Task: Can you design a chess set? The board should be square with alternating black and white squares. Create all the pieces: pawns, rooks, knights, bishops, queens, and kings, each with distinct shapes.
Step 3414:
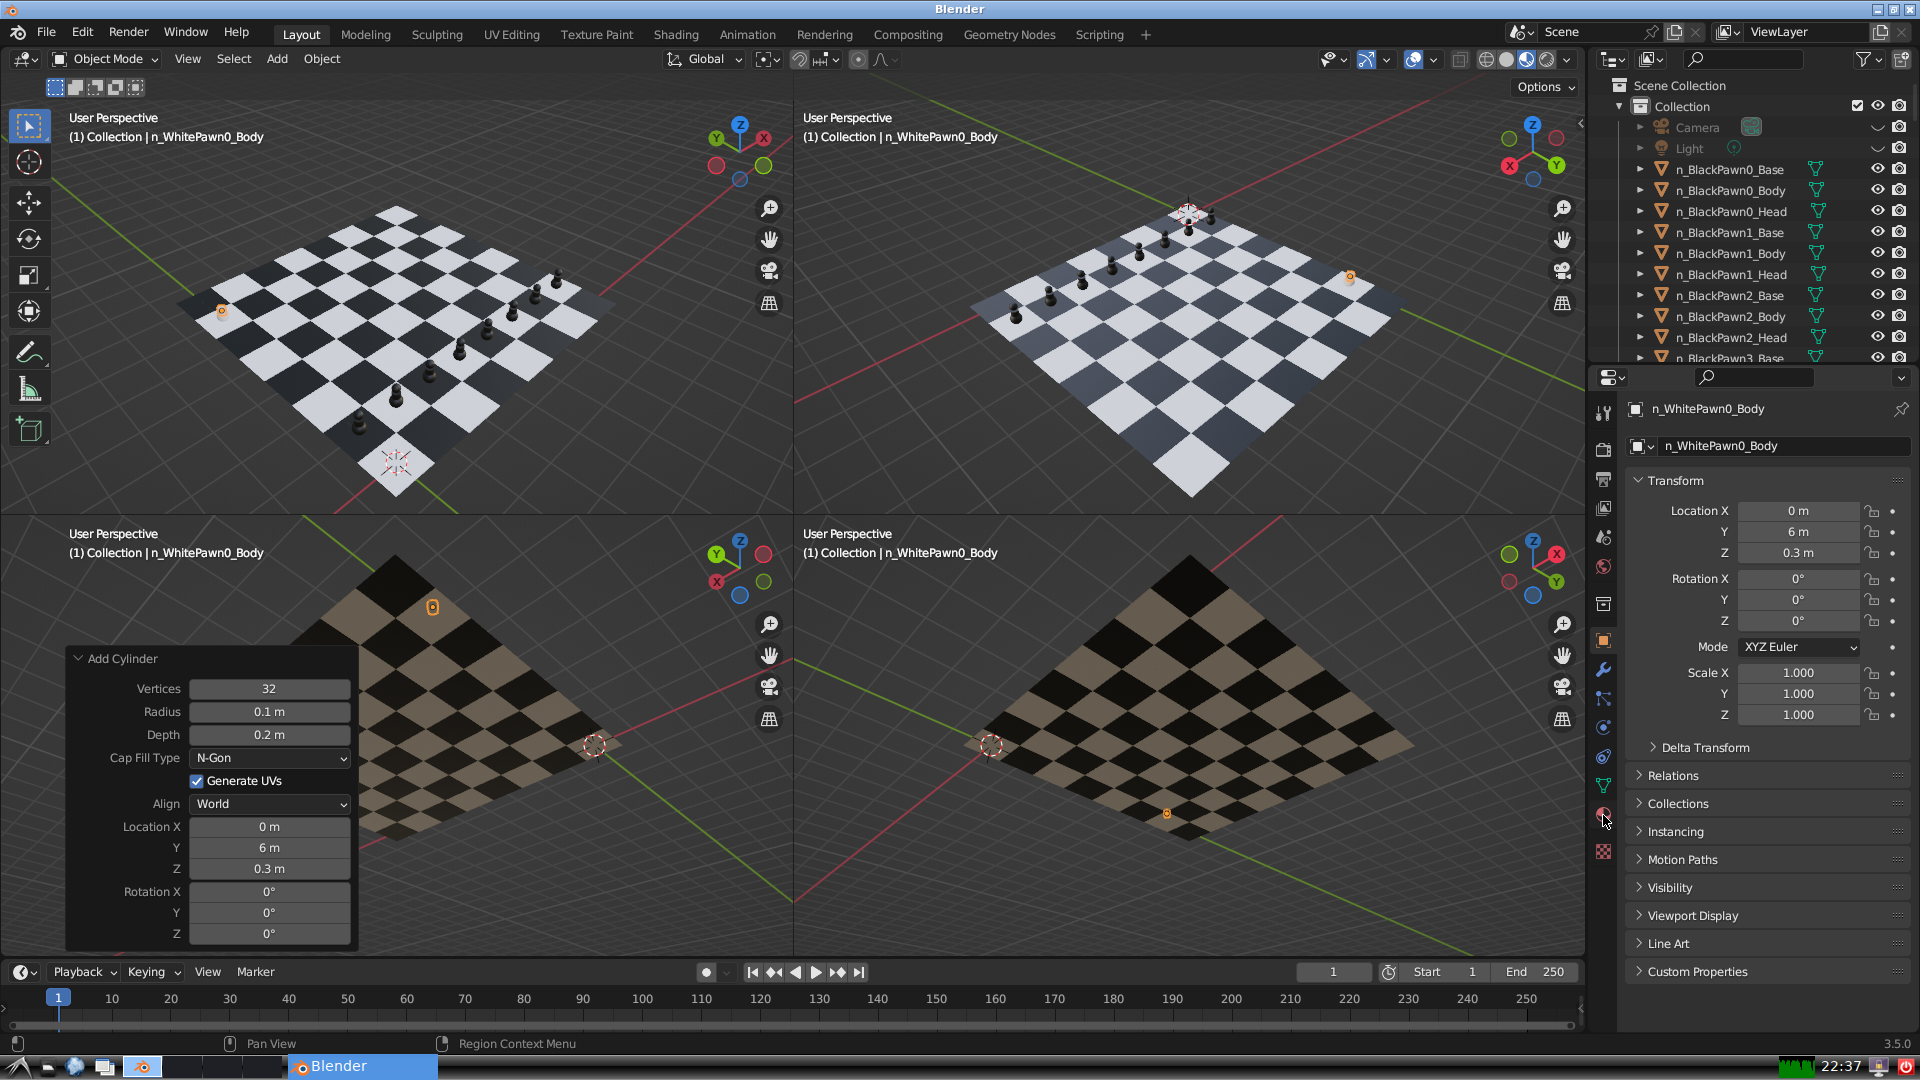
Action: click: no